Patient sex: M
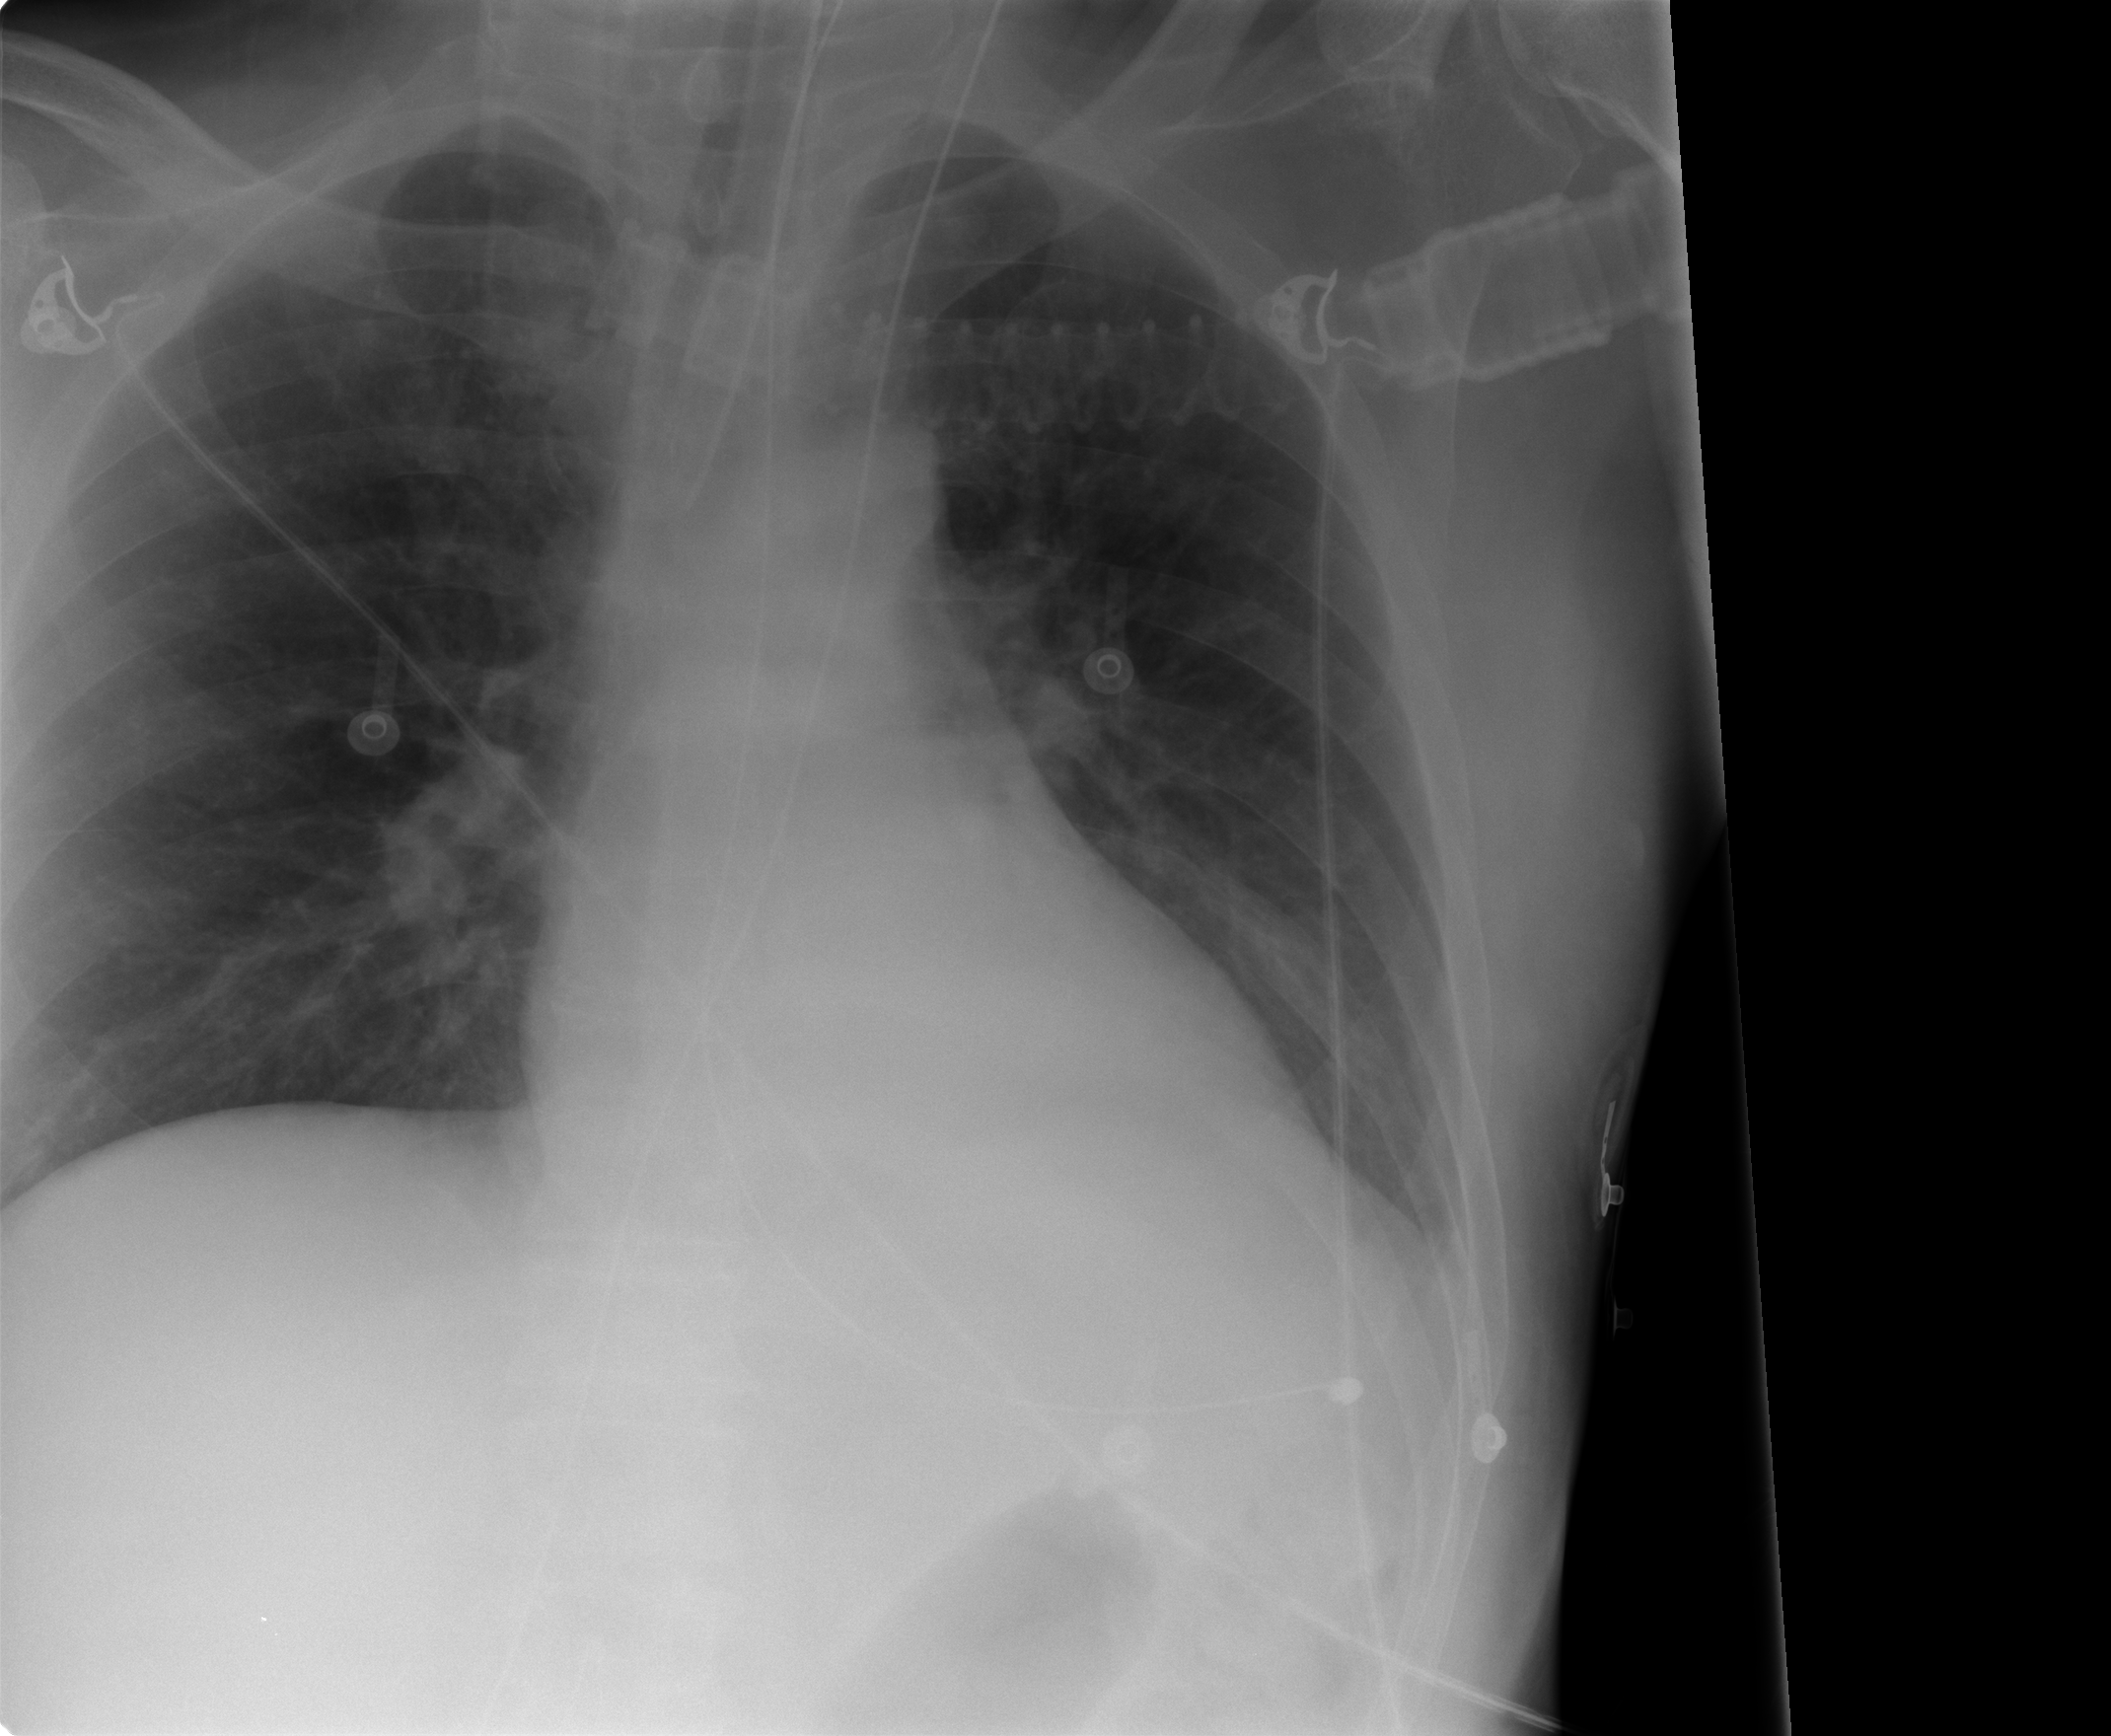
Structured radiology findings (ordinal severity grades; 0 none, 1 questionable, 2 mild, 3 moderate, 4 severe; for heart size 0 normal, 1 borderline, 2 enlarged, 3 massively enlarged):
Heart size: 0
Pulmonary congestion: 0
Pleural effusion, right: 0
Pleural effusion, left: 0
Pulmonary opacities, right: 0
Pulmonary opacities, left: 0
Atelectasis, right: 0
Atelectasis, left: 2